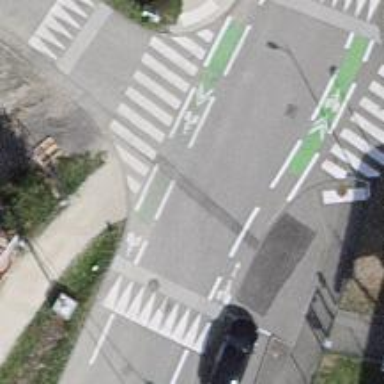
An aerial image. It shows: Table-style traffic calming feature.